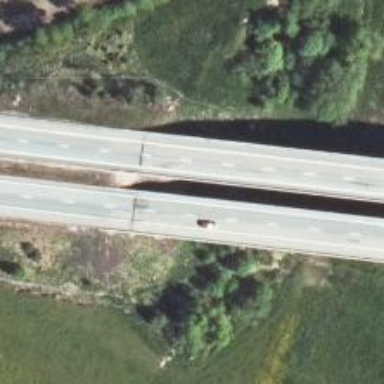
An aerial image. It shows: Motorway bridge with asphalt surface.